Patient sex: F
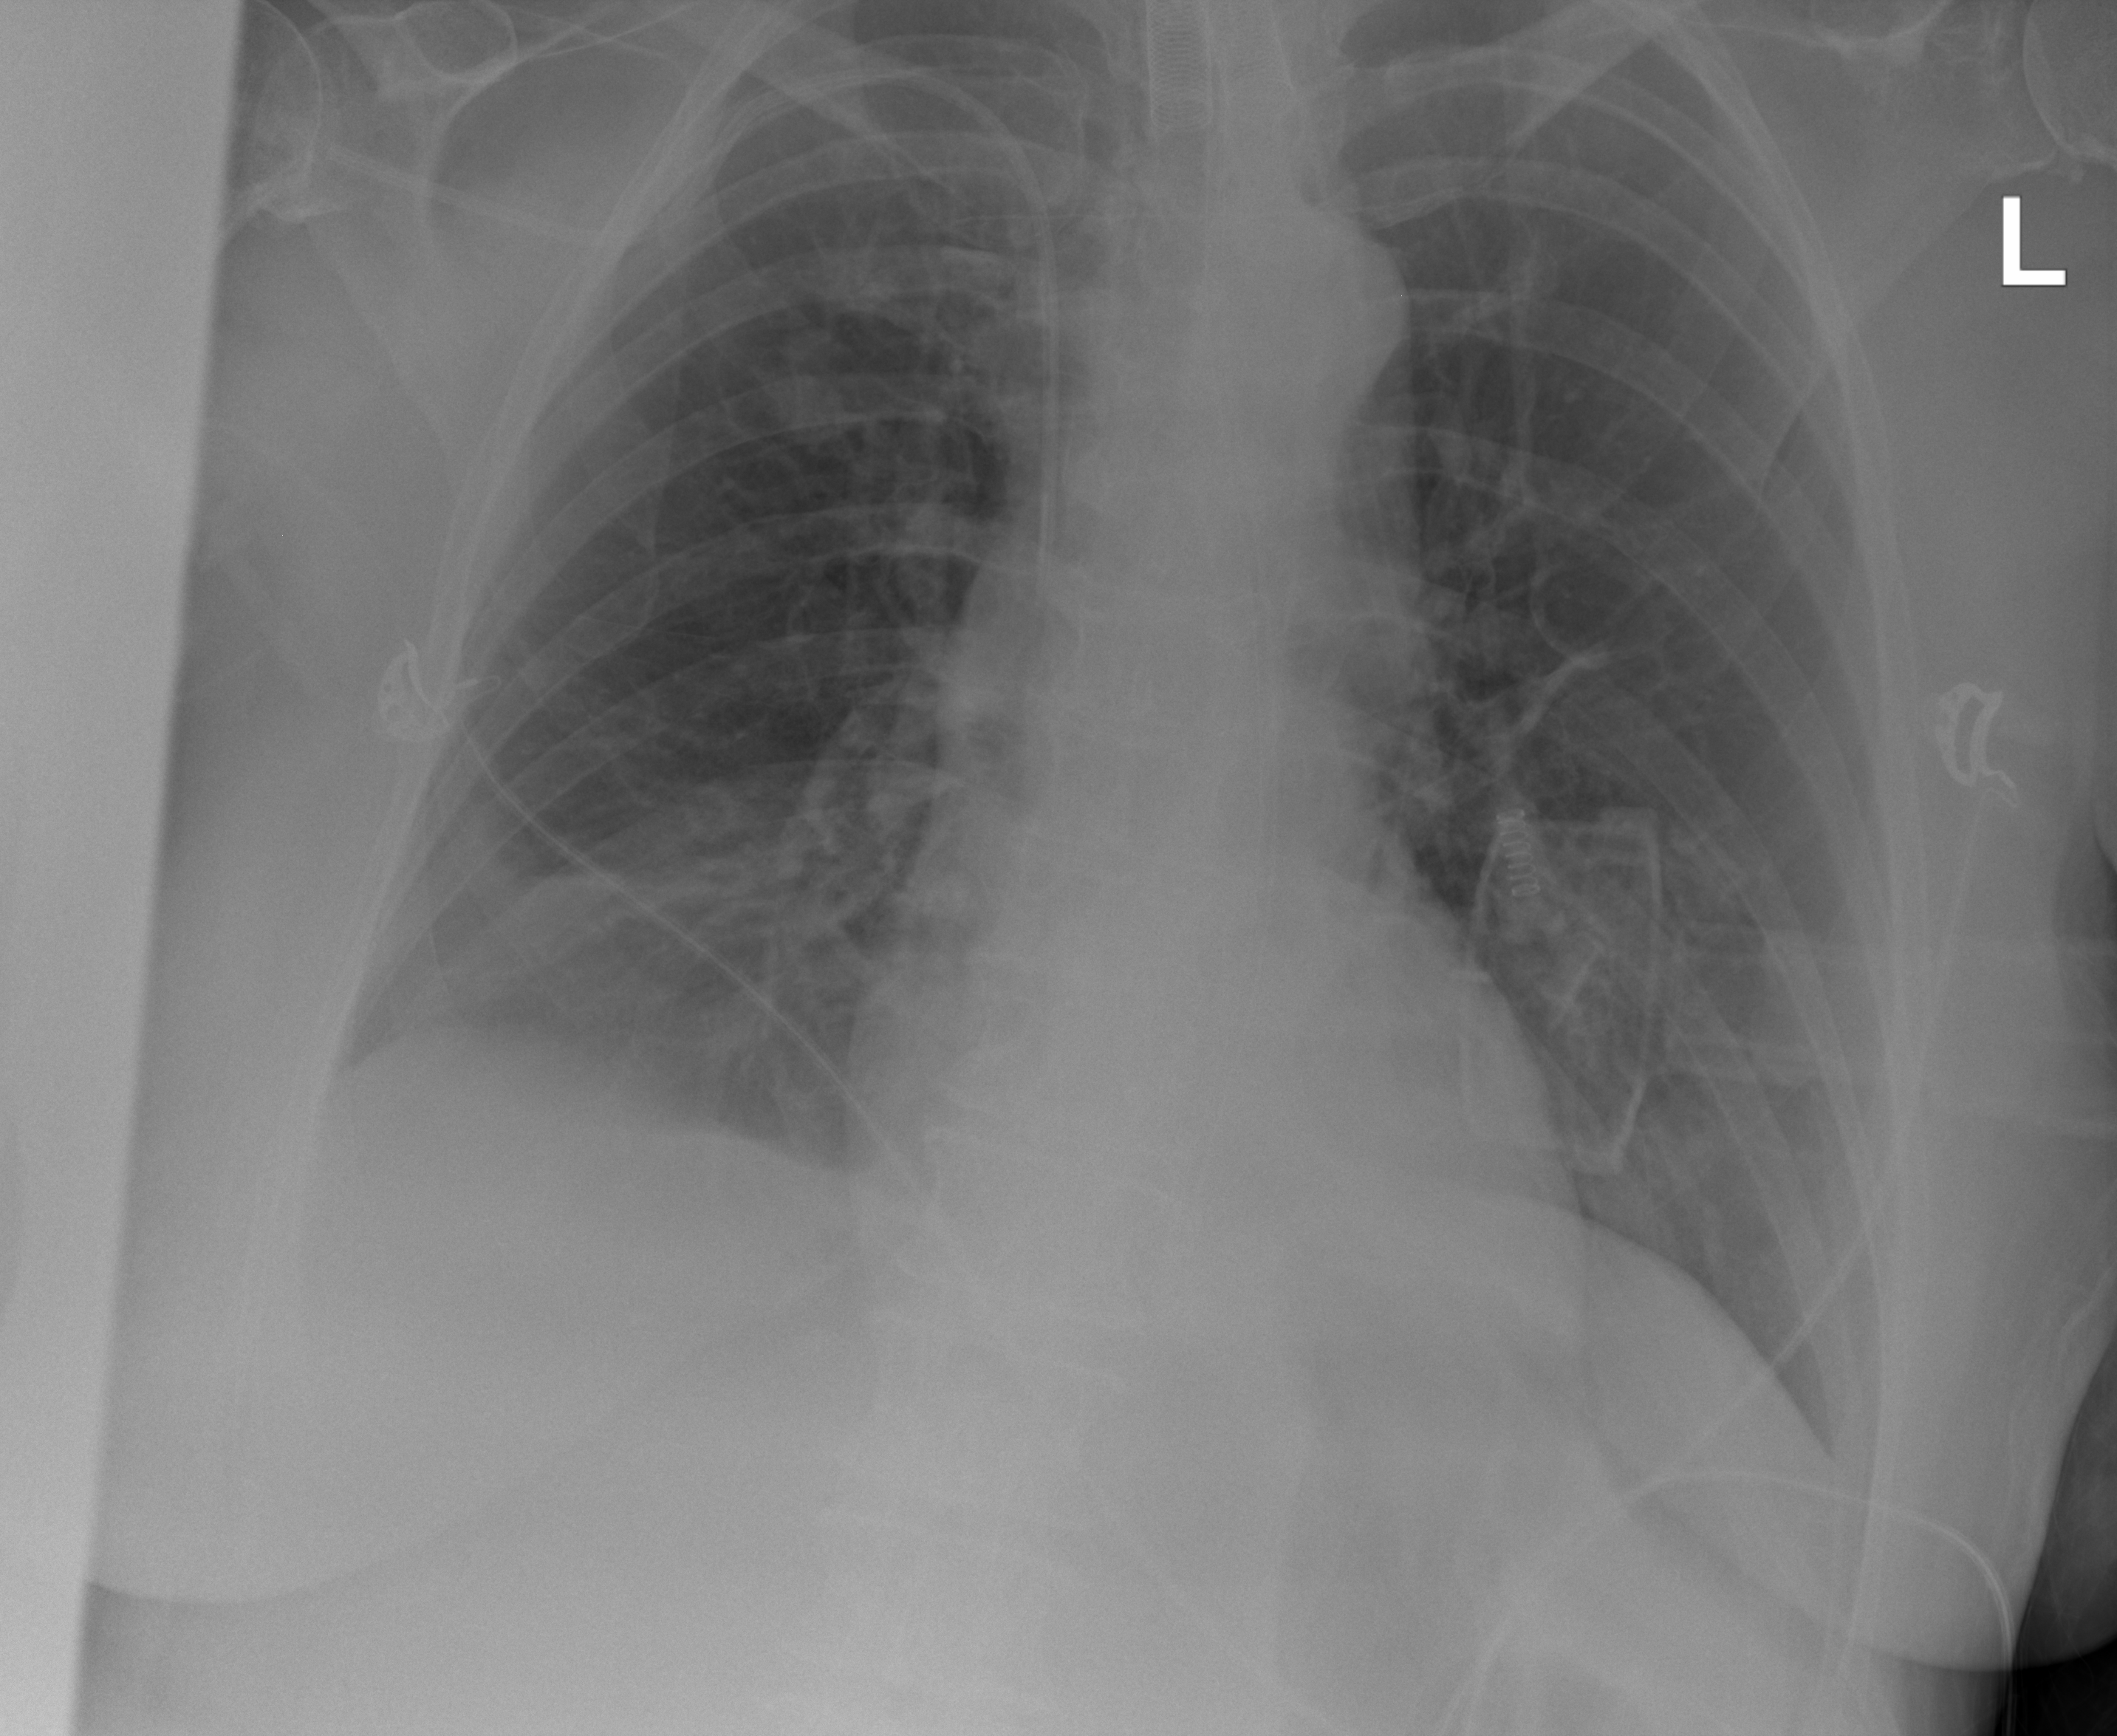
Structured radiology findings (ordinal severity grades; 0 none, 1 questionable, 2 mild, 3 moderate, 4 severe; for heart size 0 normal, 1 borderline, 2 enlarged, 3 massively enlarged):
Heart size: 0
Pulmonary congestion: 0
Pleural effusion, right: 2
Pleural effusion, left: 1
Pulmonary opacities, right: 0
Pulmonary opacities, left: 0
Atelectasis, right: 2
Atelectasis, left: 2